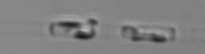
Label: Skeletonema